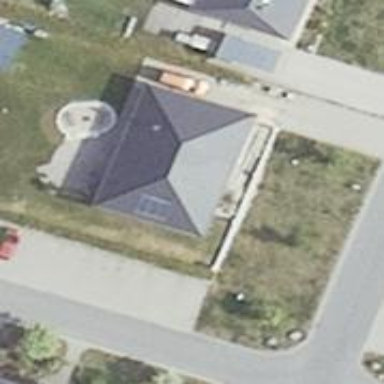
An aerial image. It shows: Simple house.